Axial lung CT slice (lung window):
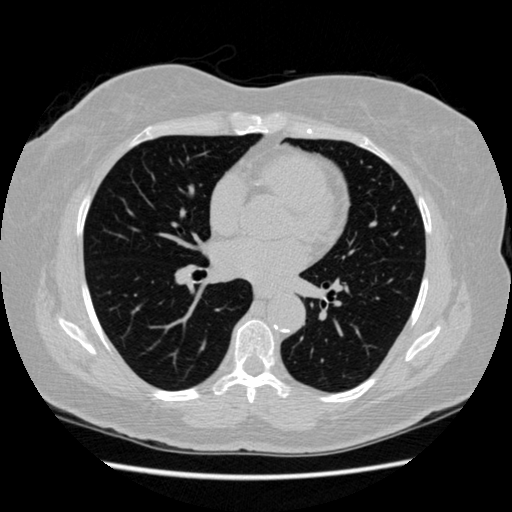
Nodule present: no